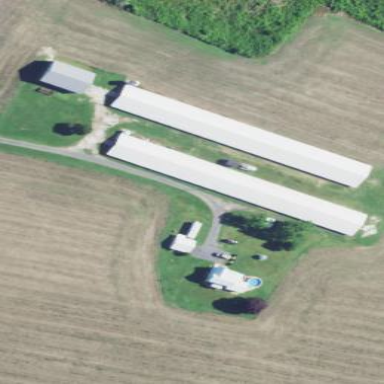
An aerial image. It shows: Farm auxiliary building.